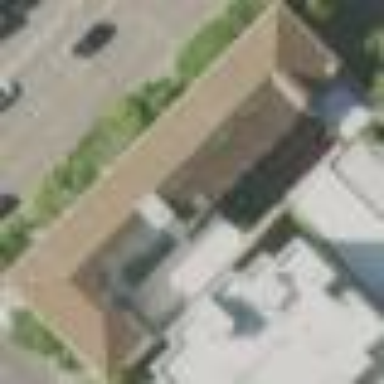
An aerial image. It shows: Building.